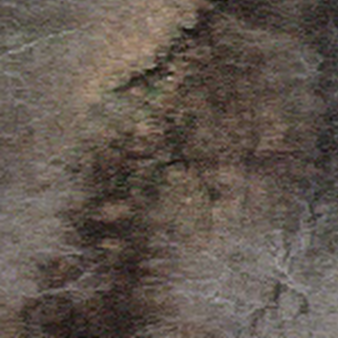
Label: other